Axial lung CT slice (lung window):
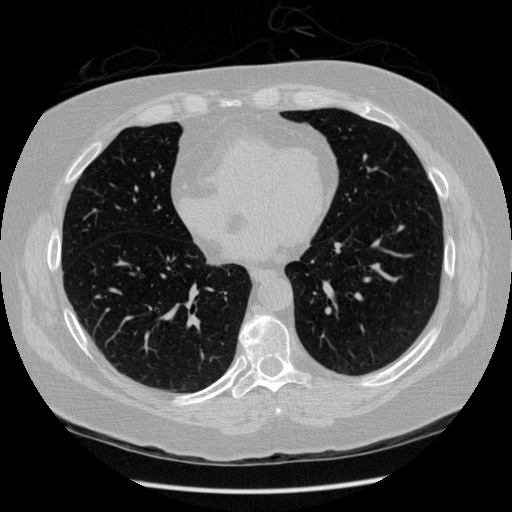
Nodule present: no